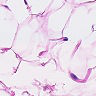
Metastatic tissue present: no